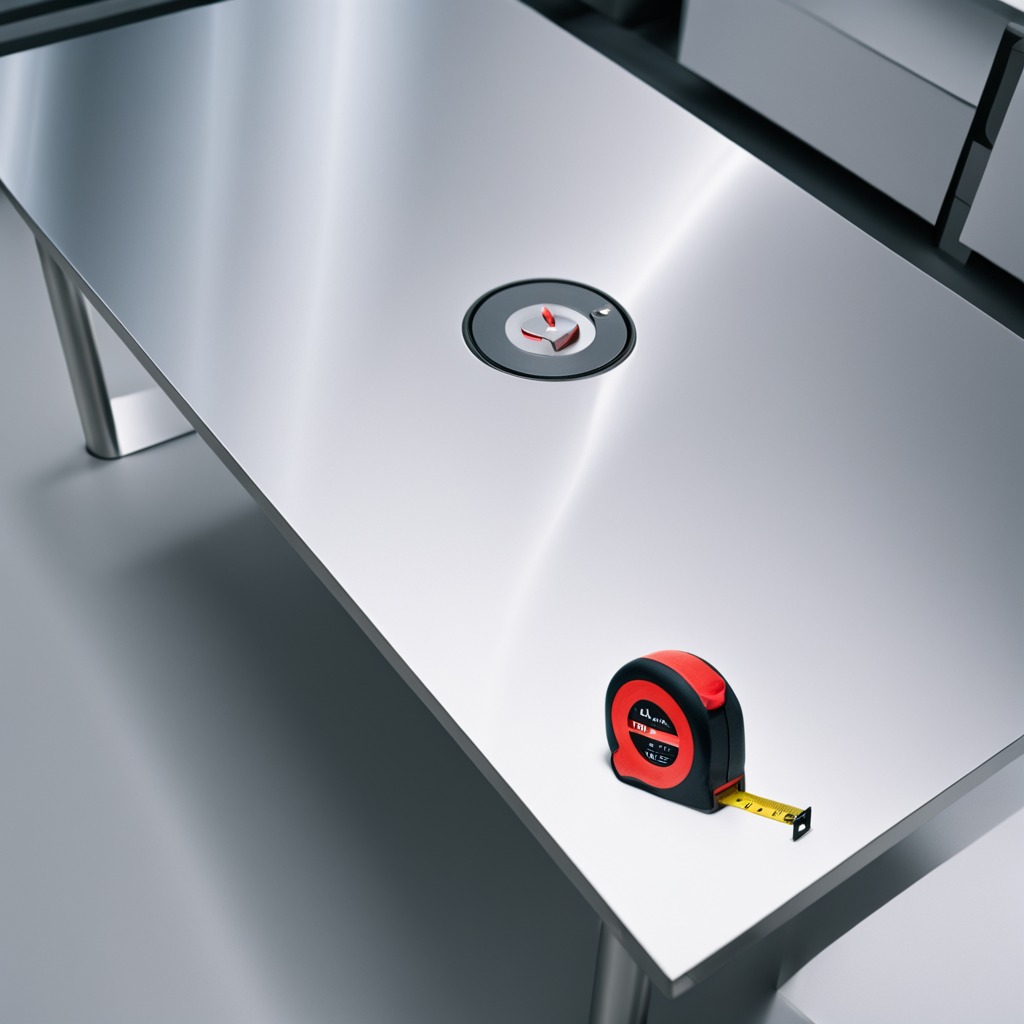
A measuring tape is lying on the stainless steel table in a high-end prototyping lab.